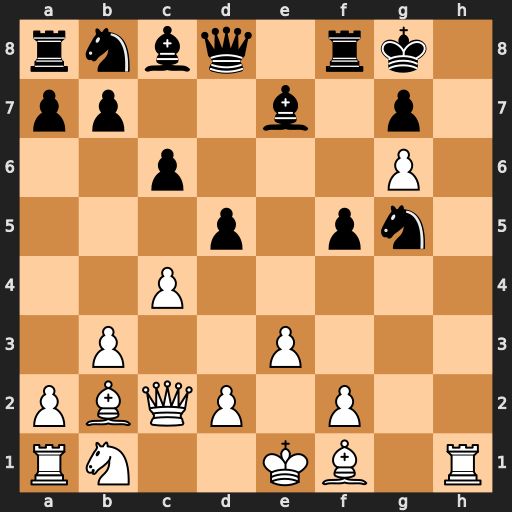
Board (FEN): rnbq1rk1/pp2b1p1/2p3P1/3p1pn1/2P5/1P2P3/PBQP1P2/RN2KB1R
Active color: w
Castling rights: KQ
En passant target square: -
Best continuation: Qd1 Rf6 Qh5 Rxg6 Qxg6